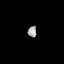
Tissue: skin
Cell type: T cells
Senescence score: 0.2688
Nuclear area (px): 91
Mean DAPI intensity: 169.473